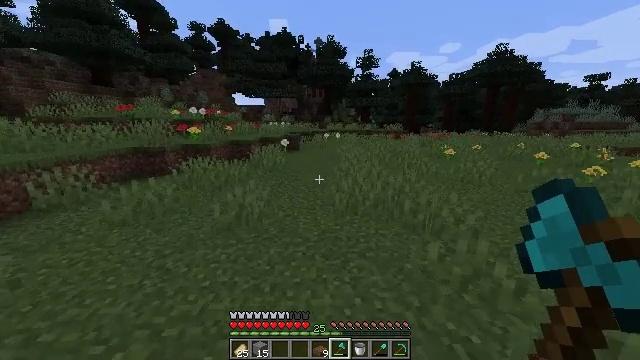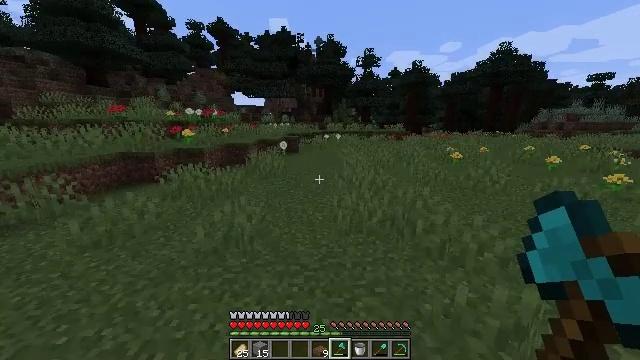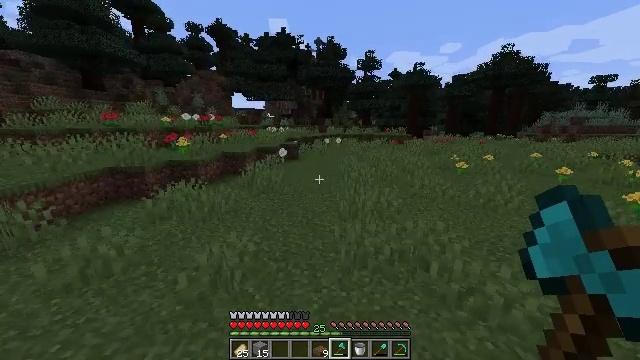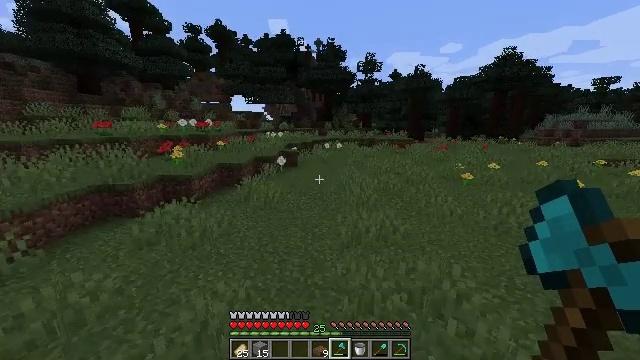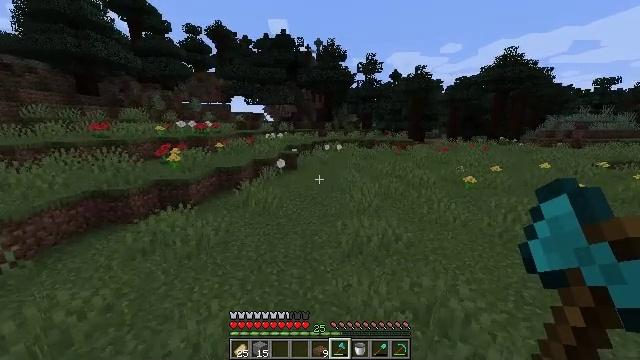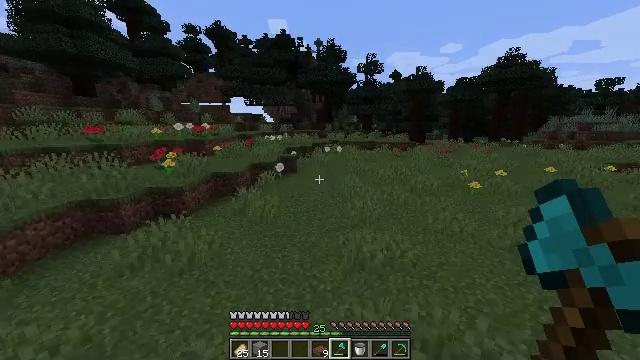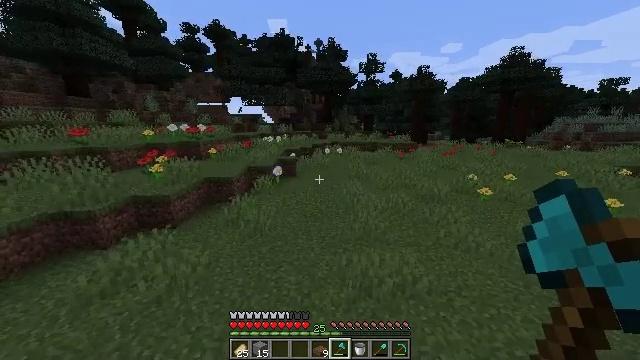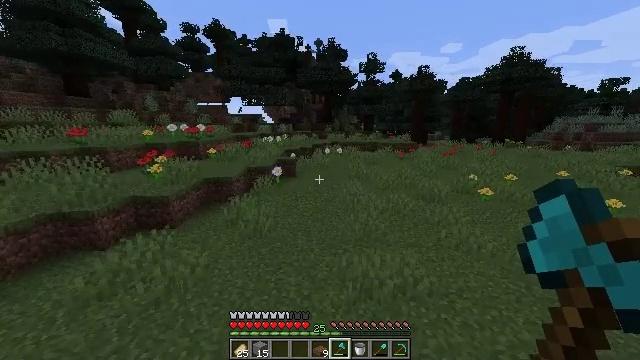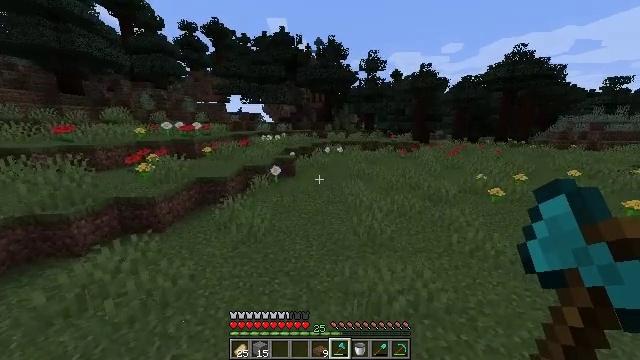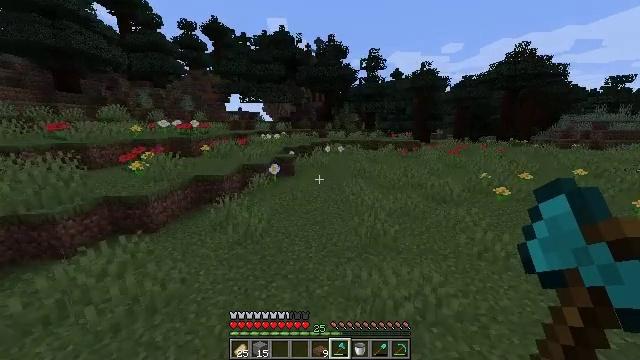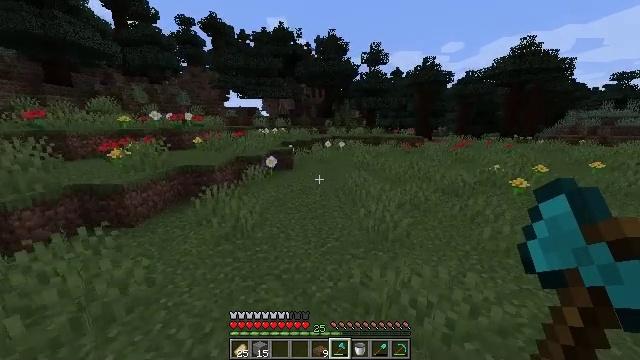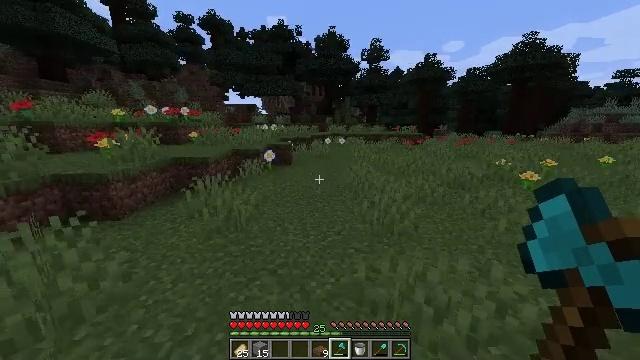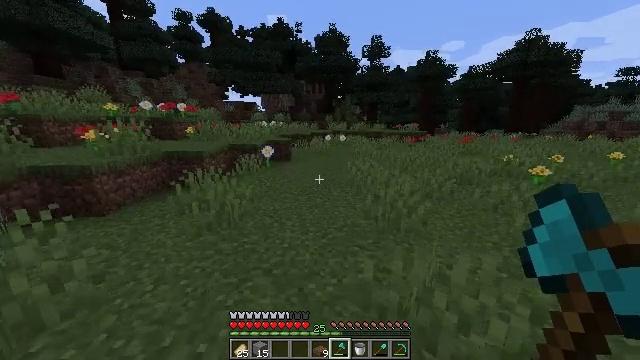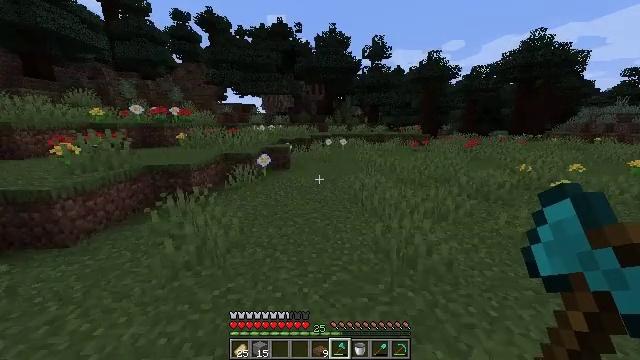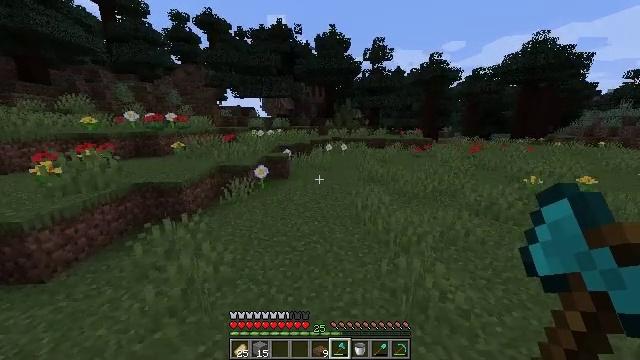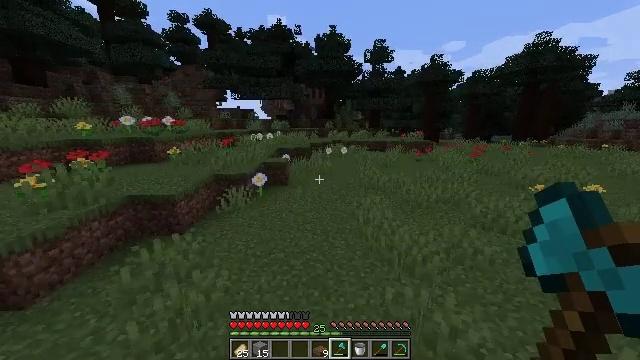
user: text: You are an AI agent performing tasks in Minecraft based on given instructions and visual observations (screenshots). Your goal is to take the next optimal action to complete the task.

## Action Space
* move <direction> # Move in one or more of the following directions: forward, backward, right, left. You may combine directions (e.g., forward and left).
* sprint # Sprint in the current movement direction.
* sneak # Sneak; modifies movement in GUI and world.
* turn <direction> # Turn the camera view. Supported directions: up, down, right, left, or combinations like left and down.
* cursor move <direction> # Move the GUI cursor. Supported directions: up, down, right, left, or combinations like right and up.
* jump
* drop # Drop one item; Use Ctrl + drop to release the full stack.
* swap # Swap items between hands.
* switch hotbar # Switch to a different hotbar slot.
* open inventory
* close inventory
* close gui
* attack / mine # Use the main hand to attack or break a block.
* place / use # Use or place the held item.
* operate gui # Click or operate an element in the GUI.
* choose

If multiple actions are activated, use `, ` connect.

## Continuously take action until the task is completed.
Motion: motion action
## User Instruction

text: Hunt a cow.
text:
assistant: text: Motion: move forward, sprint, jump
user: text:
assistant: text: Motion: move forward, sprint, jump
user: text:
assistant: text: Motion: move forward, sprint, jump
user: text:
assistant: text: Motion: move forward, sprint, jump
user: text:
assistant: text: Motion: move forward, jump
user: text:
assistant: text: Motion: move forward, jump
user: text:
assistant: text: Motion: move forward, jump
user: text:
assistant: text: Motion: move forward, jump
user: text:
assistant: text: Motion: move forward, jump
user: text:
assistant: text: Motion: move forward, jump
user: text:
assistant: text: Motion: move forward, jump
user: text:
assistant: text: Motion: move forward, jump
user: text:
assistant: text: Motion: move forward, jump
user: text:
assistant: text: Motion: move forward, sprint, jump
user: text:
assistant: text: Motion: move forward, sprint, jump
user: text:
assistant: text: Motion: move forward, sprint, jump
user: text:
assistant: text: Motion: move forward, sprint, jump
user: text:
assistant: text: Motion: move forward, sprint, jump
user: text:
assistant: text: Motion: move forward, jump
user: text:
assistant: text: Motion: move forward, jump
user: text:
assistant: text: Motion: move forward, jump
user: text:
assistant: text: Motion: move forward, jump
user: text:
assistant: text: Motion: move forward, jump
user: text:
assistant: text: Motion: move forward, jump
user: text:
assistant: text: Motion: move forward, jump
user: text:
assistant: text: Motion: move forward, jump
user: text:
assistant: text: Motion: move forward, sprint, jump
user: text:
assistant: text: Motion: move forward, sprint, jump
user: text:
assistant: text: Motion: move forward, sprint, jump
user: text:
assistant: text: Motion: move forward, sprint, jump